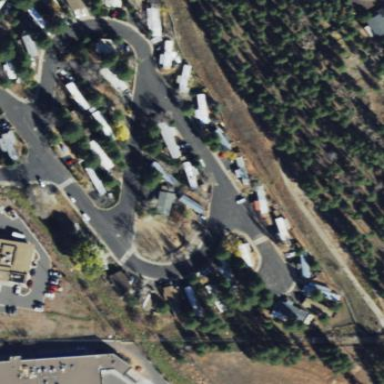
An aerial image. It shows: Residential area designated as trailer park.